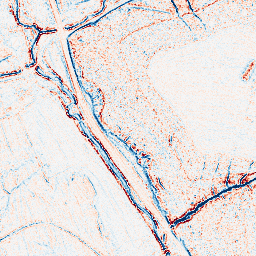
Category: edge_preserving
Decomposition family: bilateral
Decomposition parameters: d: 5
sigma_color: 25
sigma_space: 100
Upsampling method: cubic_mitchell
Upsampling parameters: scale: 8
Upsampling scale: 8